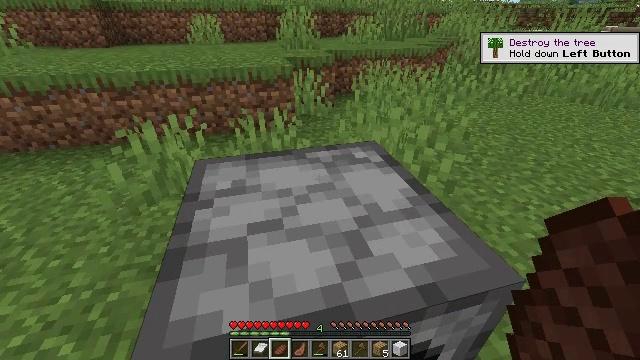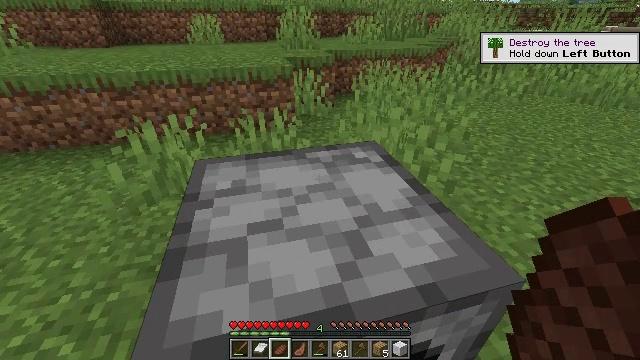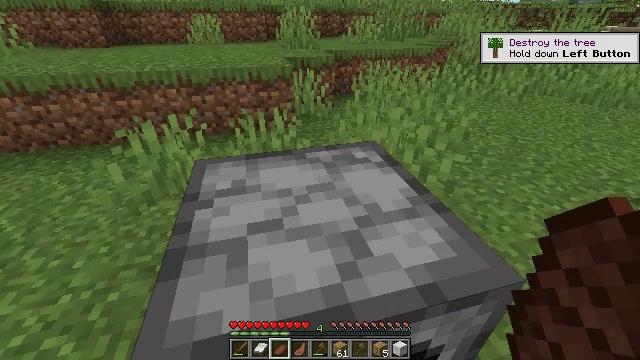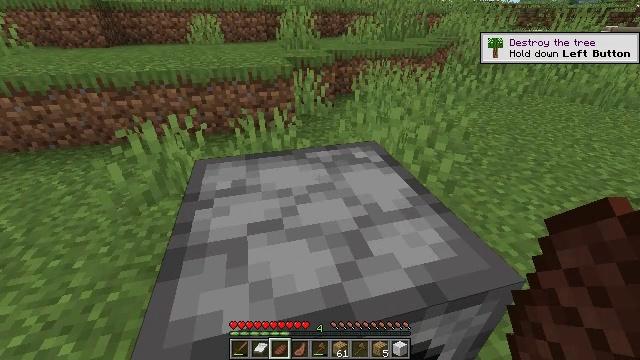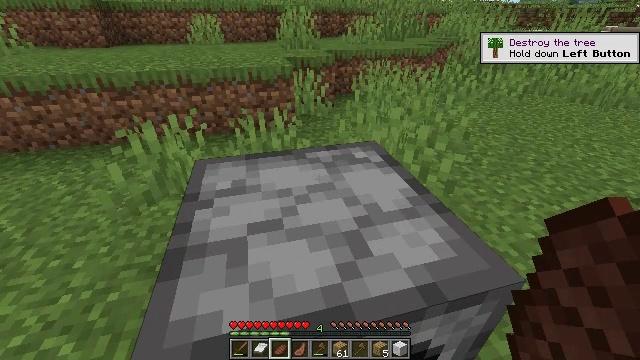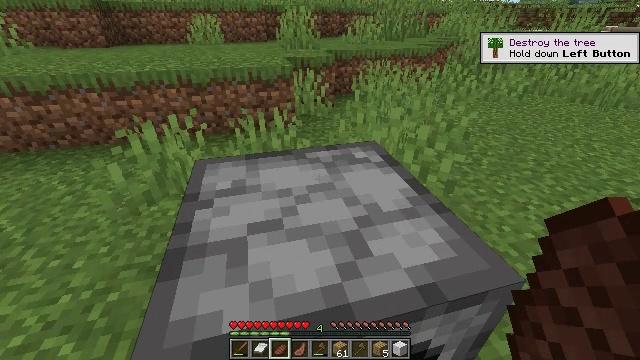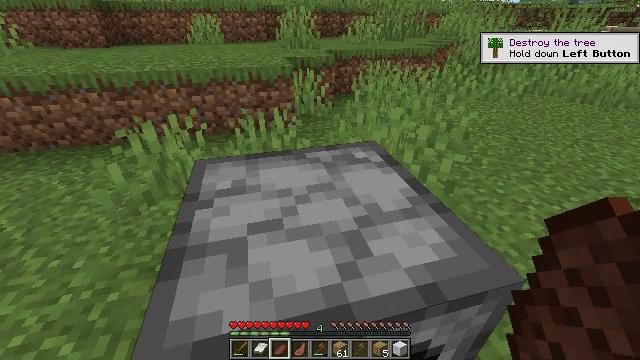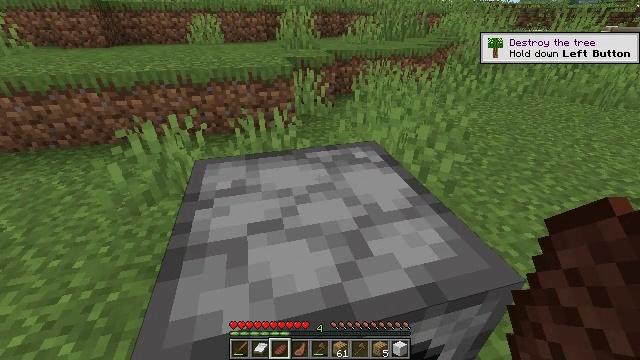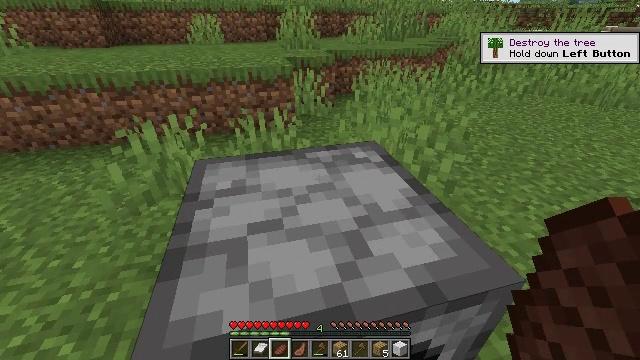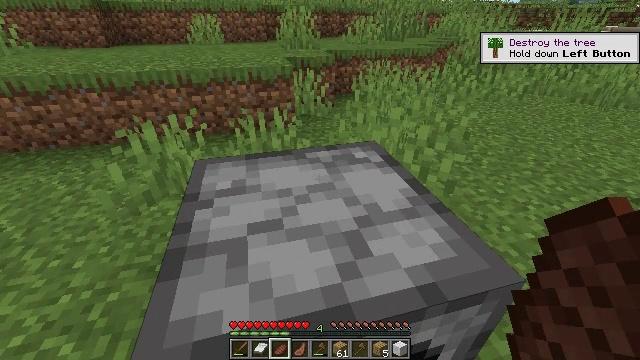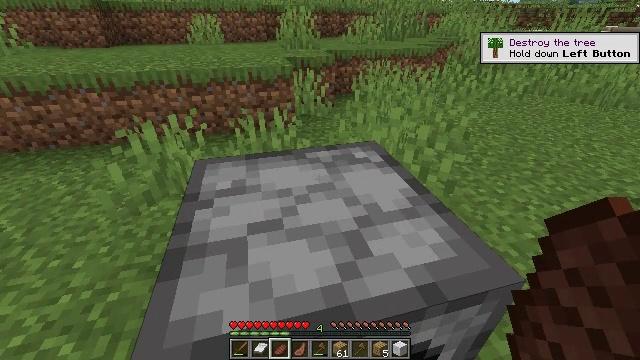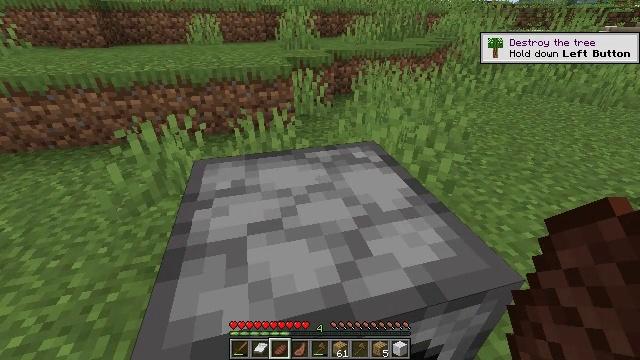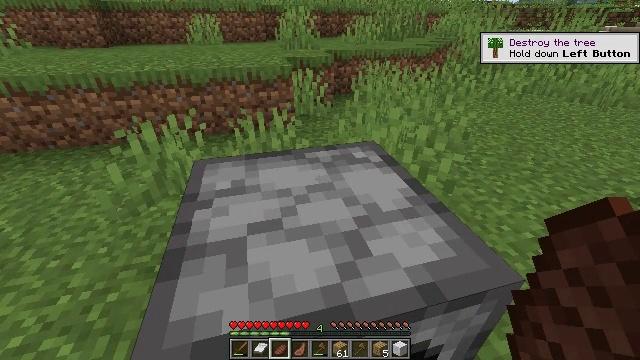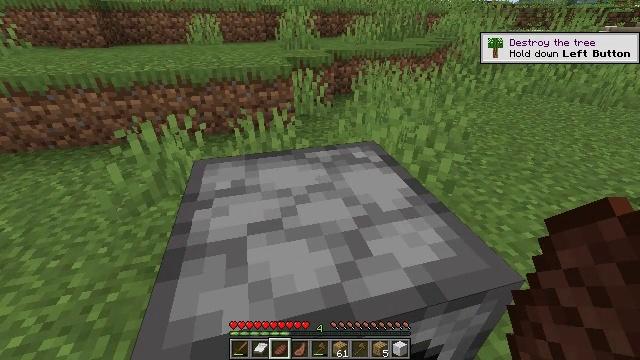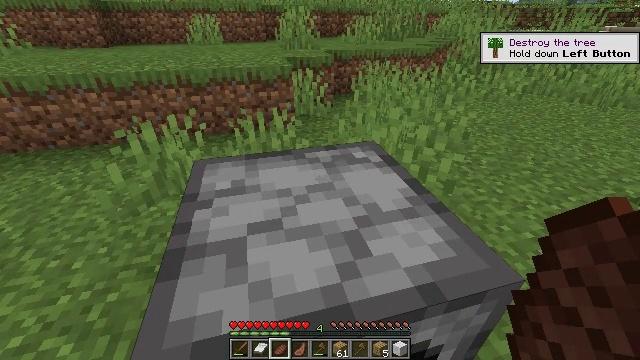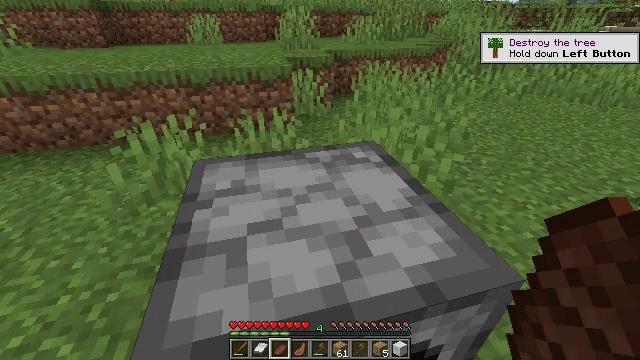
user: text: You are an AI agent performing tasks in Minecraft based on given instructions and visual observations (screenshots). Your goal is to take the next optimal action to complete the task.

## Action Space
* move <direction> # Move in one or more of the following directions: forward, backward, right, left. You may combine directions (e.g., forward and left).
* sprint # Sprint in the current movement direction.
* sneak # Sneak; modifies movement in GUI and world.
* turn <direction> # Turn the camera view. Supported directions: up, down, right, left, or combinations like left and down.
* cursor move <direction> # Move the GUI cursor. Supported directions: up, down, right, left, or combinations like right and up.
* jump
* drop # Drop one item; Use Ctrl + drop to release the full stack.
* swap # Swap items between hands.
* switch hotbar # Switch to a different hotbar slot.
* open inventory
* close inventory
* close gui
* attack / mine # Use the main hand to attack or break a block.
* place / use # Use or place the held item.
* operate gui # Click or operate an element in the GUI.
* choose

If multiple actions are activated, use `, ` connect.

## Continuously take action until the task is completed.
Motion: motion action
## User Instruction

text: Break the furnace to move it.
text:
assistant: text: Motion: no_op
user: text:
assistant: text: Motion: no_op
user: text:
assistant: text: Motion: no_op
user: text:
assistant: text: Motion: no_op
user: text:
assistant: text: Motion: no_op
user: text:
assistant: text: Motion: no_op
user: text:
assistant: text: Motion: no_op
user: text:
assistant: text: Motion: no_op
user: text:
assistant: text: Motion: no_op
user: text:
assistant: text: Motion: no_op
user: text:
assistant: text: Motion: no_op
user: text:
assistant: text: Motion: no_op
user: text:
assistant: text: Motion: no_op
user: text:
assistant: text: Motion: no_op
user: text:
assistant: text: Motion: no_op
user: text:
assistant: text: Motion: no_op
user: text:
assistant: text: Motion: no_op
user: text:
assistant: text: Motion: no_op
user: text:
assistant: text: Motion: no_op
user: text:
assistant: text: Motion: no_op
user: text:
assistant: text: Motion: no_op
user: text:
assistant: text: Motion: no_op
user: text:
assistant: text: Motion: no_op
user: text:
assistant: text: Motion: no_op
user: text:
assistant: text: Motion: no_op
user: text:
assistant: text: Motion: no_op
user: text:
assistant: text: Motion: no_op
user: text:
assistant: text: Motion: no_op
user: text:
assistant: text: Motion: no_op
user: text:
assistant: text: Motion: no_op